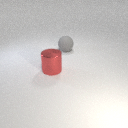
large red metal cylinder in front of large gray rubber sphere